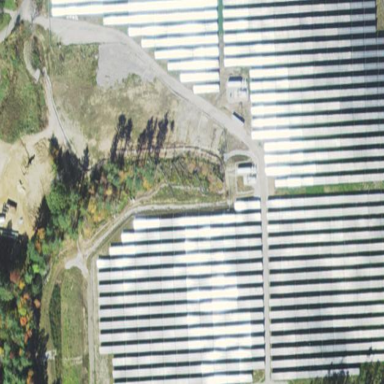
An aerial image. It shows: Solar power plant with photovoltaic technology generating electricity. The plant is enclosed by fence.